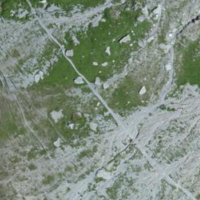
EUNIS habitat code: 31
Species observed at this site:
Dryas octopetala
Gymnadenia conopsea